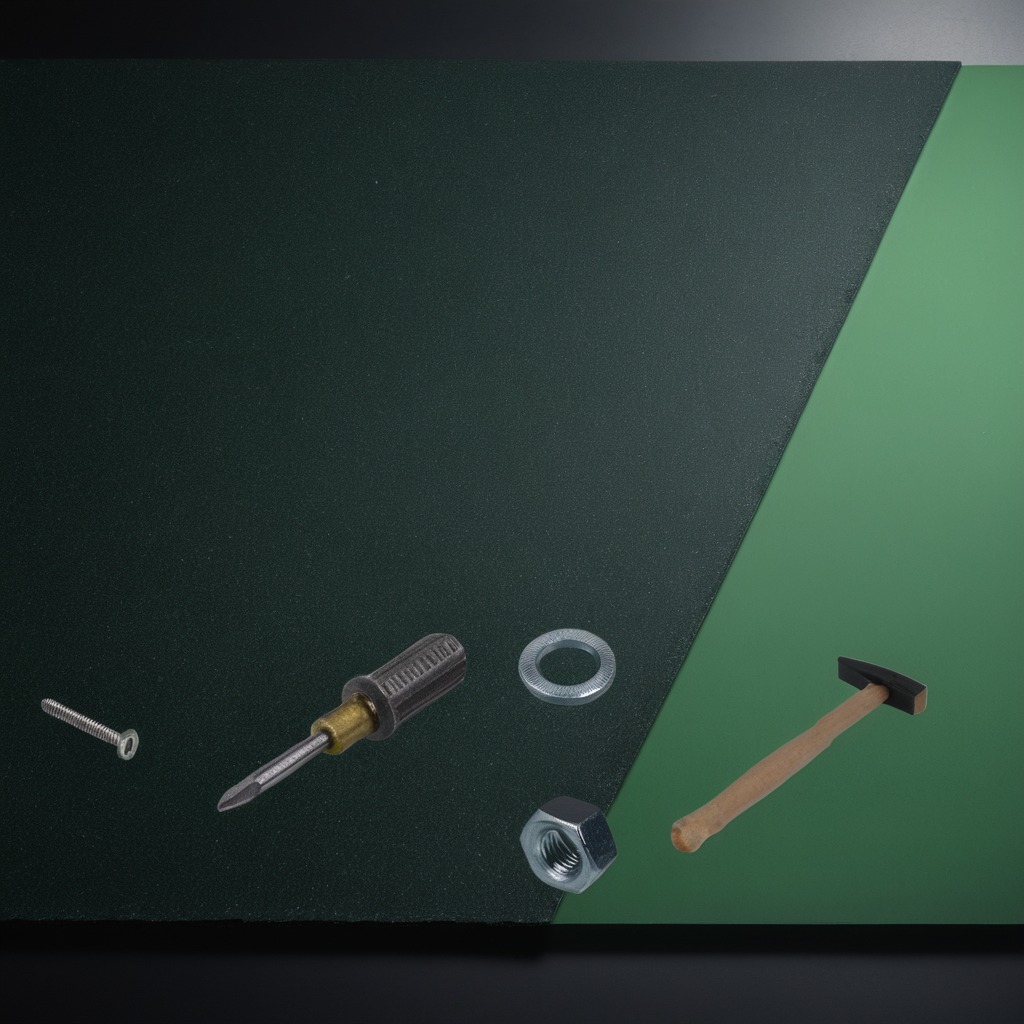
A flat metal washer, a hammer, a metal machine screw, a screwdriver, and a metal nut are lying on the clean granite tabletop covered with a green rubber mat inside a workshop at night dim ambient light soft shadows worn but beneath the mat